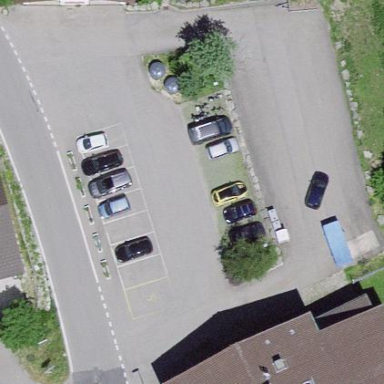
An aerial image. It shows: Parking area with asphalt surface.